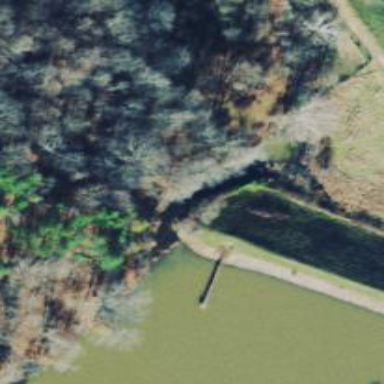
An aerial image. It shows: Dam across waterway.